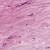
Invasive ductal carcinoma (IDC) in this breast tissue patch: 0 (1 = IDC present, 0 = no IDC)